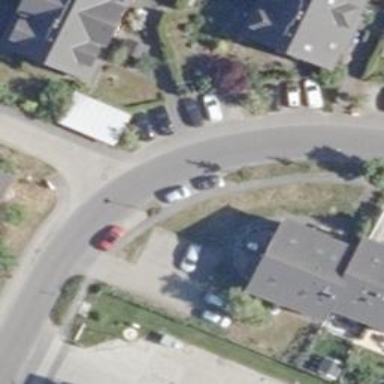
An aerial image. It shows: Residential road with asphalt surface. Both sides have sidewalks.